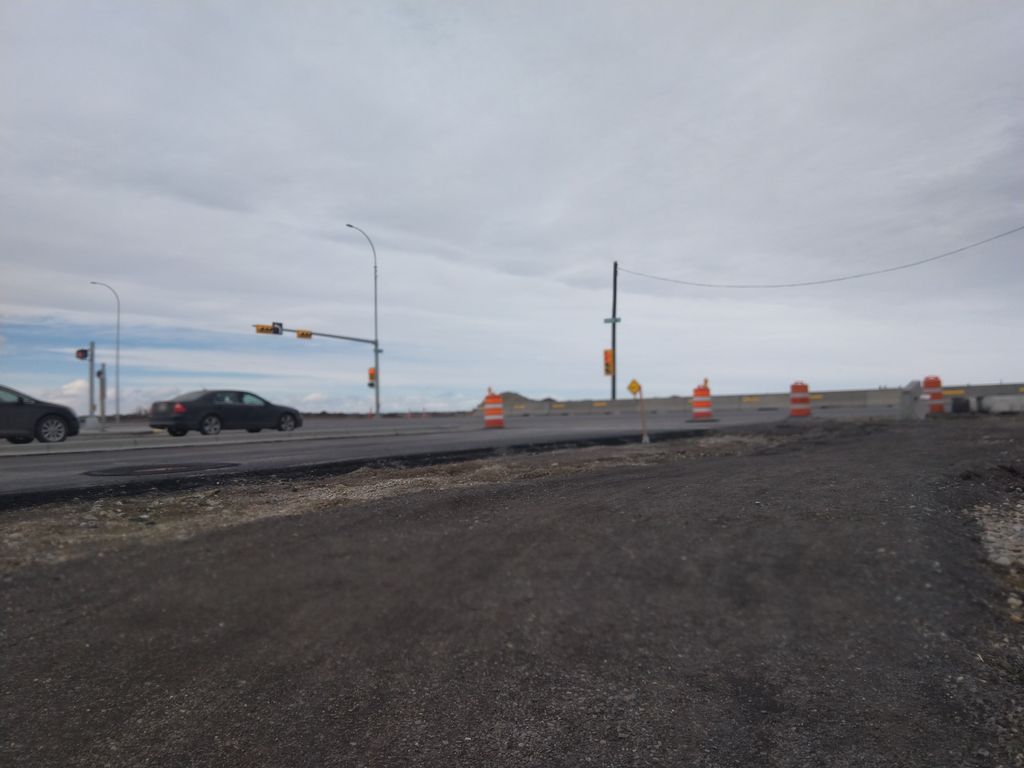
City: calgary